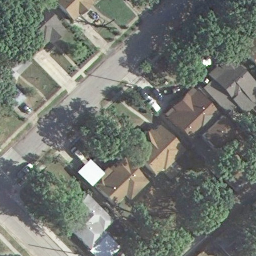
Label: residential